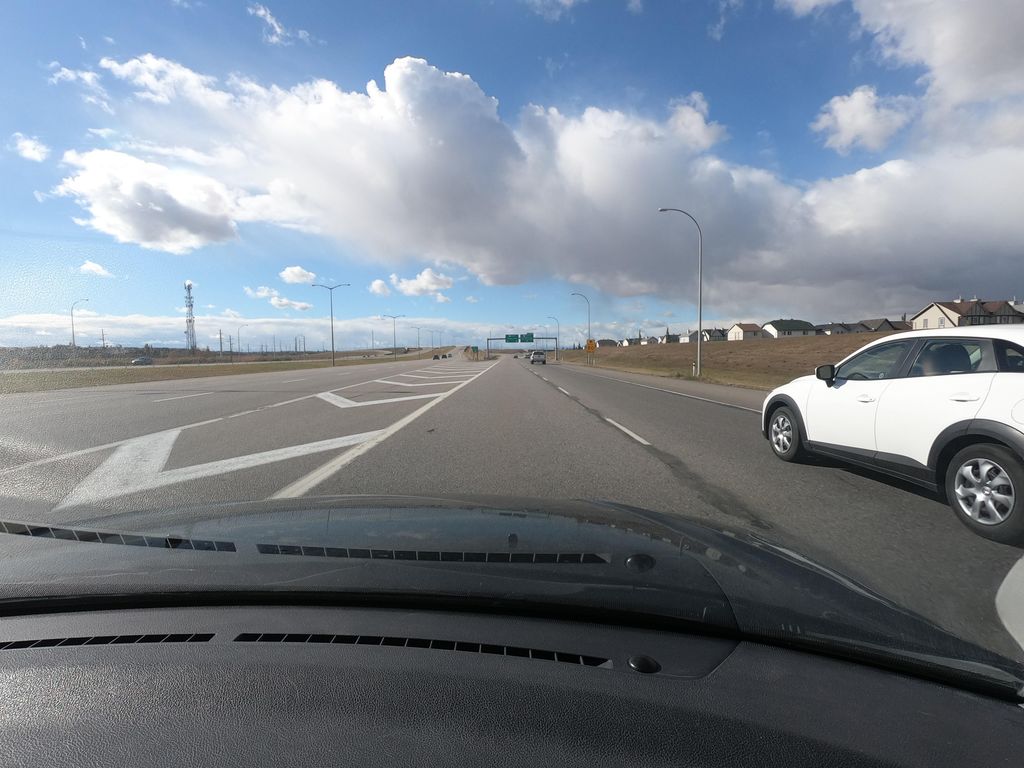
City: calgary